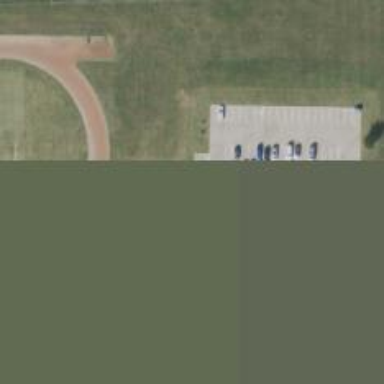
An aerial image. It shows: Parking space.